Aerial crown-view tile of a tropical tree (Barro Colorado Island, Panama), acquired 20240611:
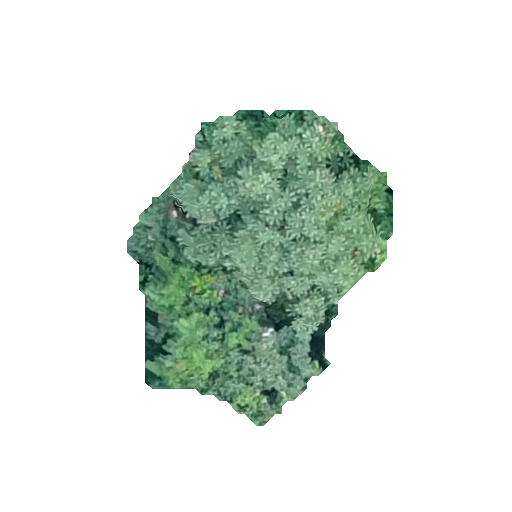
Species: Cecropia insignis
GBIF accepted scientific name: Cecropia insignis
Crown area: 88.566 m²